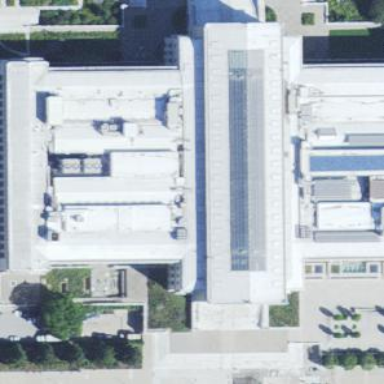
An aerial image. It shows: Commercial building that is also museum.